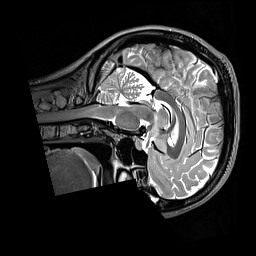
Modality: T2w
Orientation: sagittal
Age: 34
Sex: female
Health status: healthy
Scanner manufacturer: siemens
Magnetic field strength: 3 T
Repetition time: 3.2 s
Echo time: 0.568 s